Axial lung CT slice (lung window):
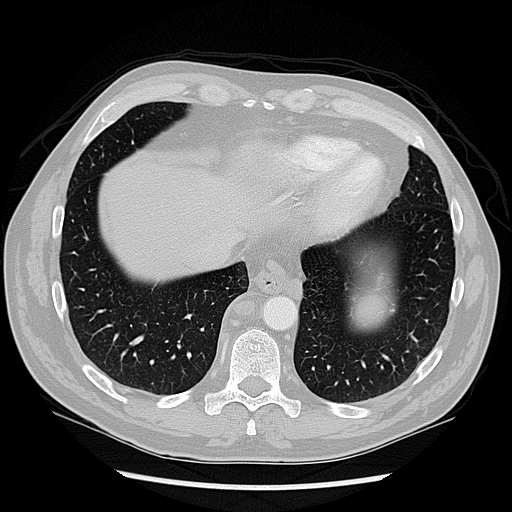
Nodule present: no